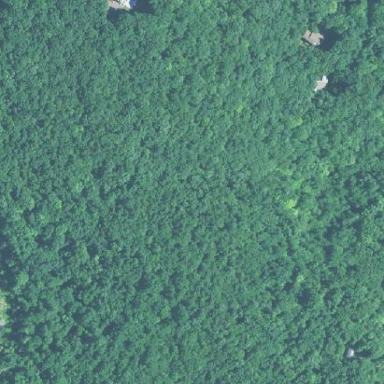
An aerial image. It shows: Existing preserved open space in the woodland.